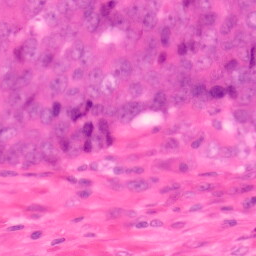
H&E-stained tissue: Colon